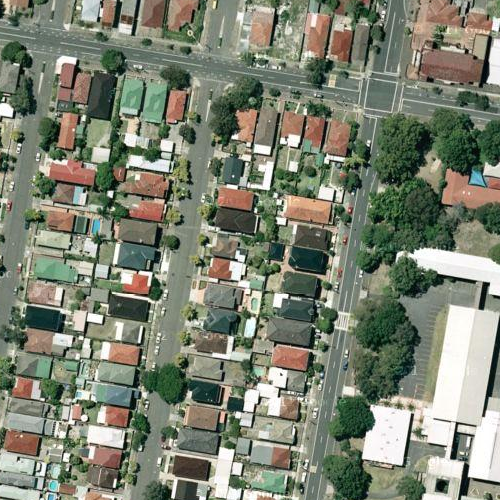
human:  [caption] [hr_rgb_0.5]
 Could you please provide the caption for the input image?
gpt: Lots of houses with different colours of roofs arranged densely .

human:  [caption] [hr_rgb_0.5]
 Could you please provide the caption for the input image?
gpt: A residential area with houses arranged neatly and divided into rectangles by some roads .

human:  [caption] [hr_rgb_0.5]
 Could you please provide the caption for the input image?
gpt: This is a residential area with houses densely arranged and divided into rectangles by some roads .

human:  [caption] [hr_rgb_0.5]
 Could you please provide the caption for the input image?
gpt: A town with many houses arranged densely while some roads go through this area .

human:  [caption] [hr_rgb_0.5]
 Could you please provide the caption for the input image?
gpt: A residential area with houses arranged neatly and divided into rectangles by some roads .